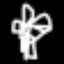
Label: palm tree